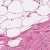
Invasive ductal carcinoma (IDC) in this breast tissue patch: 0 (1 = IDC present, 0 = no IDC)